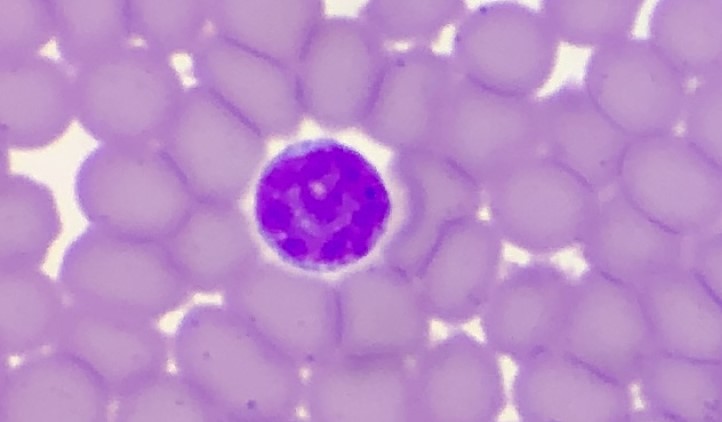
White blood cell type: Lymphocyte